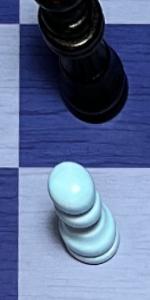
Label: Pawn_White